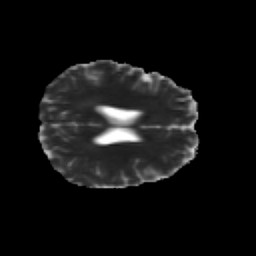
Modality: MD
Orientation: axial
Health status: healthy
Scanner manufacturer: siemens
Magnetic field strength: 3 T
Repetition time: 10 s
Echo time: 0.092 s